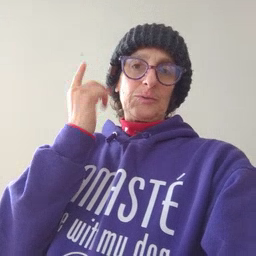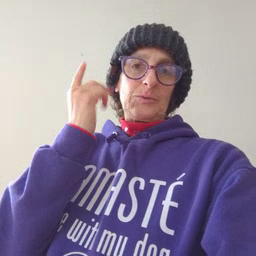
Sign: first